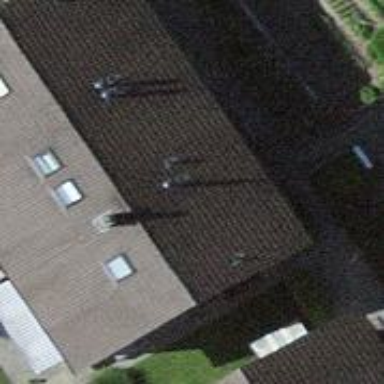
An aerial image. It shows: House with gabled roof. The roof extends across the building.